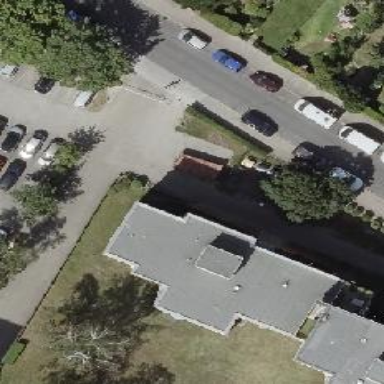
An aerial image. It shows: Apartment building with flat roof.